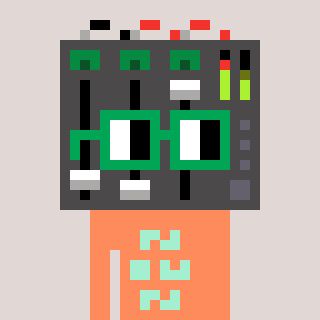
a pixel art character with square green glasses, a mixer-shaped head and a peachy-colored body on a warm background